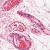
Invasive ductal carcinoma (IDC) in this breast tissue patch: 0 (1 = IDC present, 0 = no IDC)